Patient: sex M, age 56
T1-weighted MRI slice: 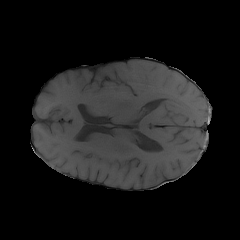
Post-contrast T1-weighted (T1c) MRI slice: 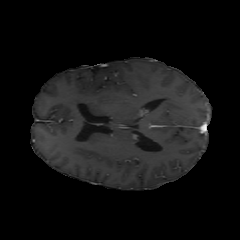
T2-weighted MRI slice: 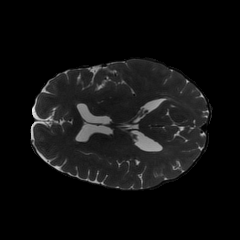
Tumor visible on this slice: no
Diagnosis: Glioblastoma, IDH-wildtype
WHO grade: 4